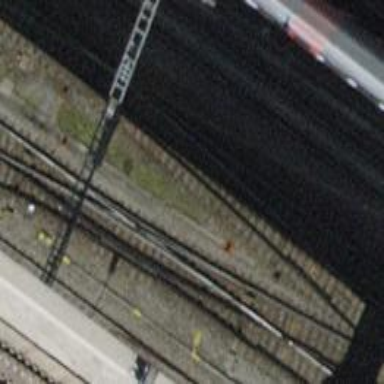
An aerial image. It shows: Yard with single rail track. The railway track is electrified with contact line for service purposes.